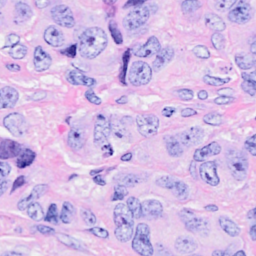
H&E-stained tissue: Breast